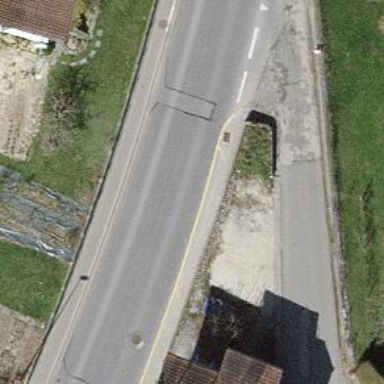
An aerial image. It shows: Secondary road.